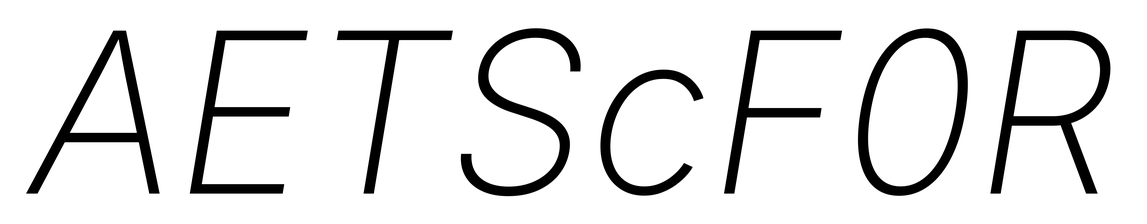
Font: Inter-Italic_ExtraLight_Italic